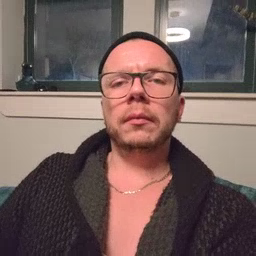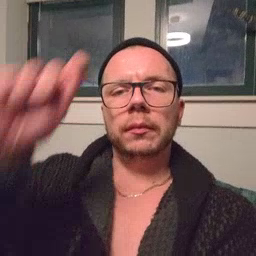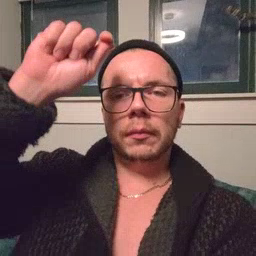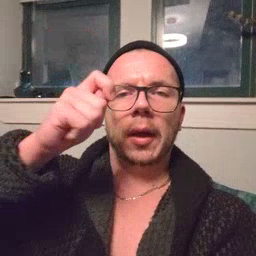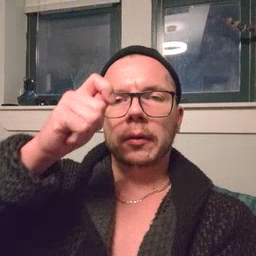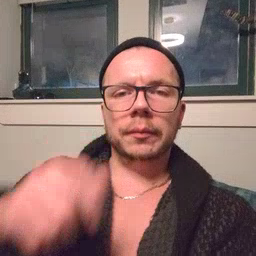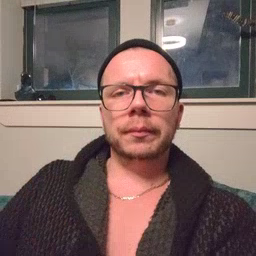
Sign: hat